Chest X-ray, PA view. Patient: 56 years old, sex M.
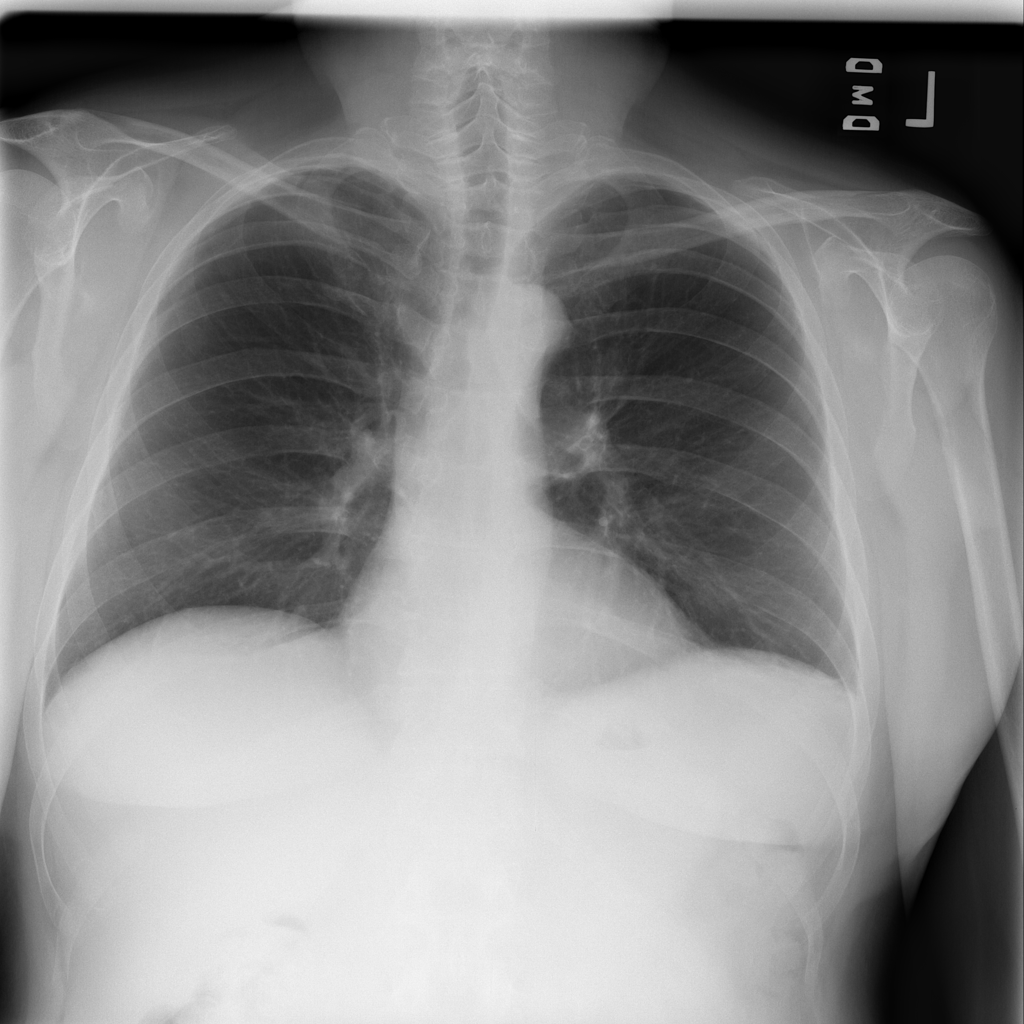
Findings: No Finding